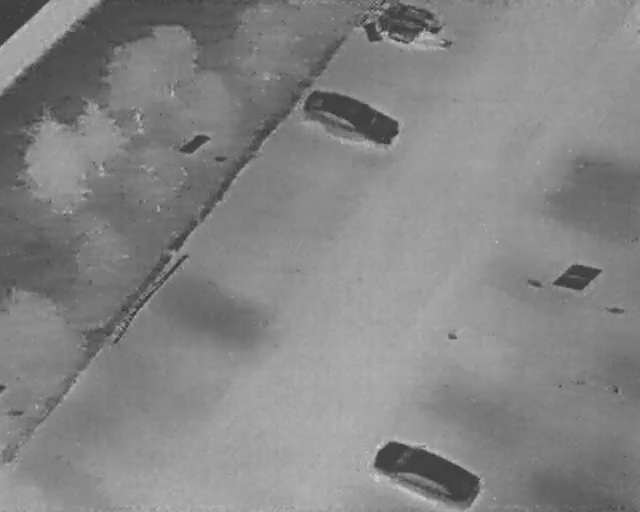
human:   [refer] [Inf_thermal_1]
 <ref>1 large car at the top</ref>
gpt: <box>[[51, 12, 58, 33, 21]]</box>